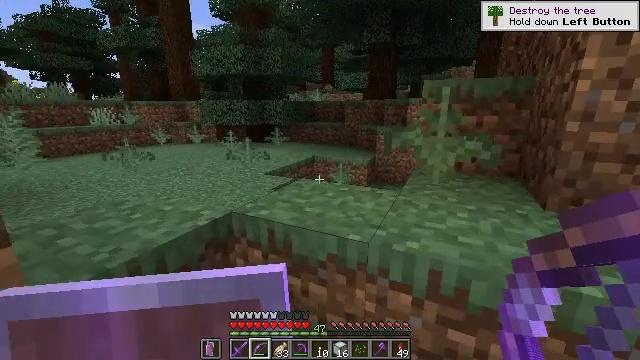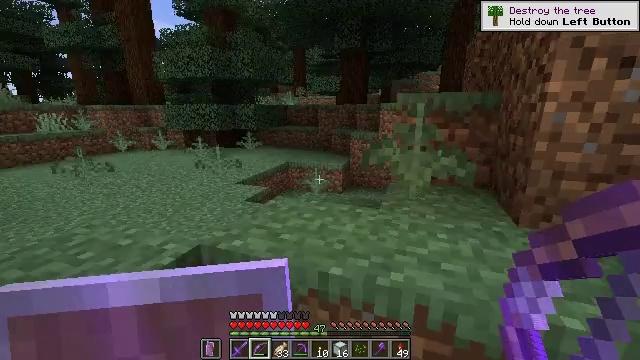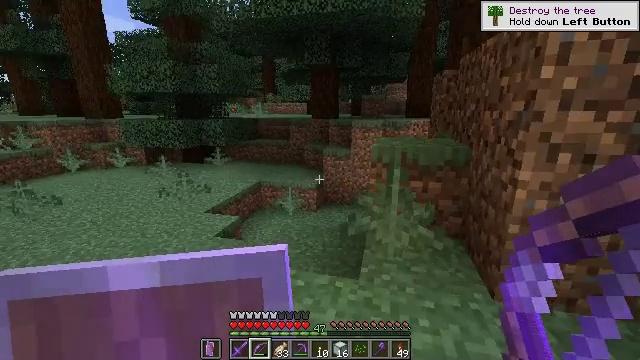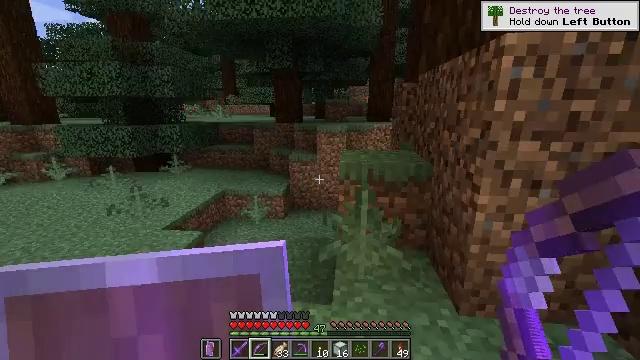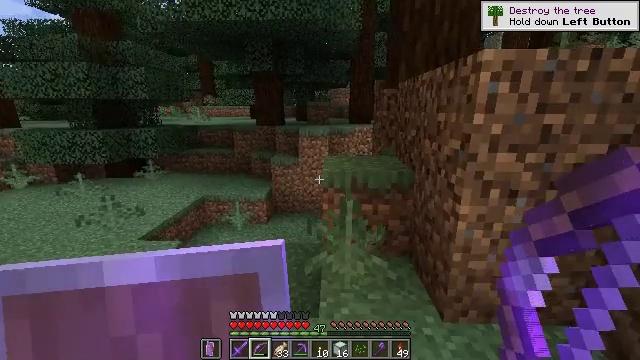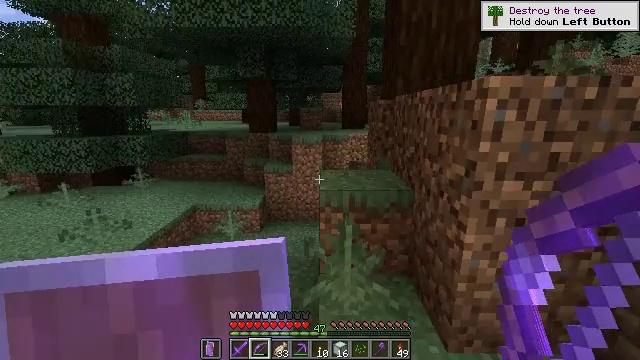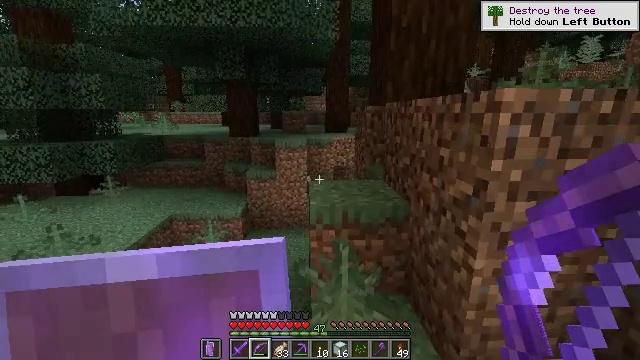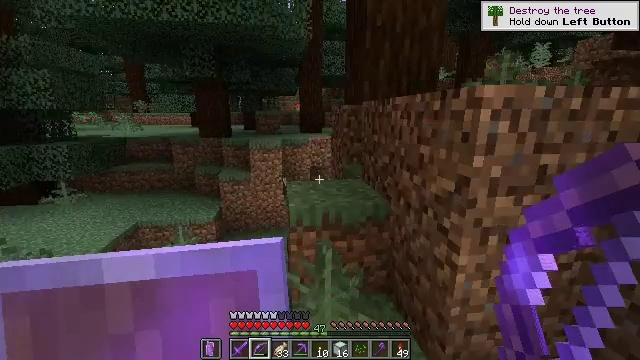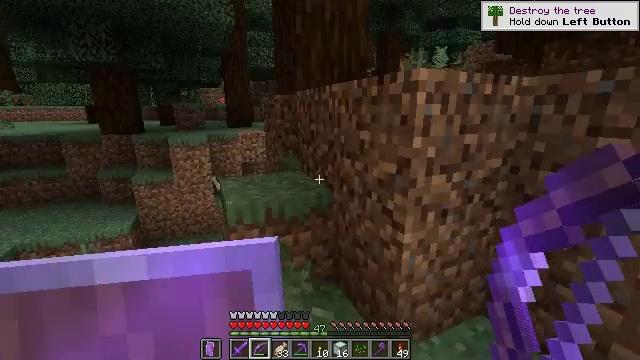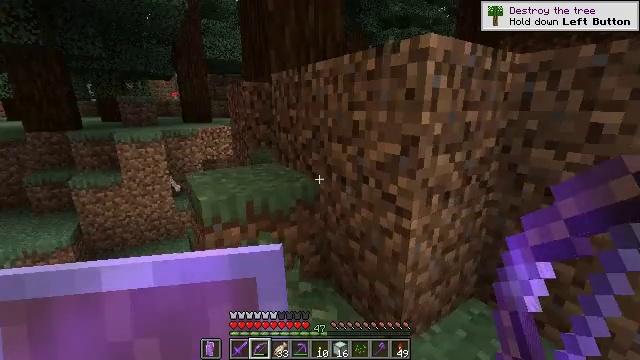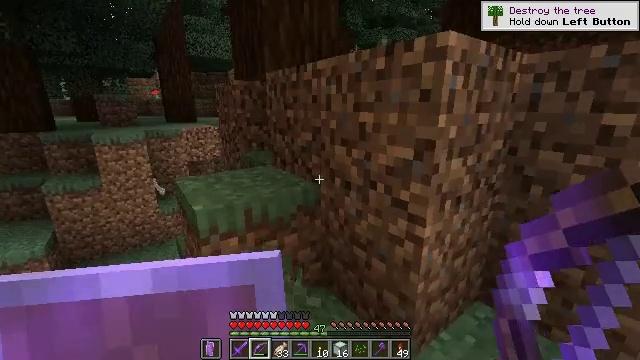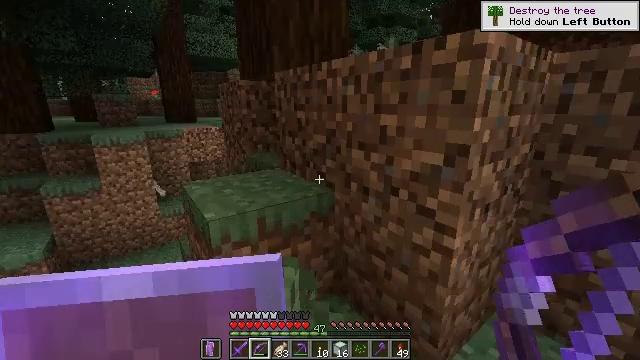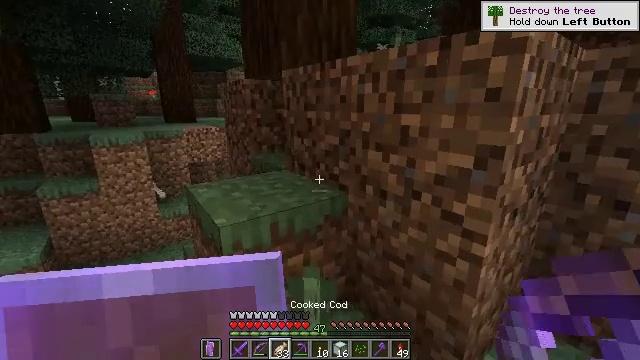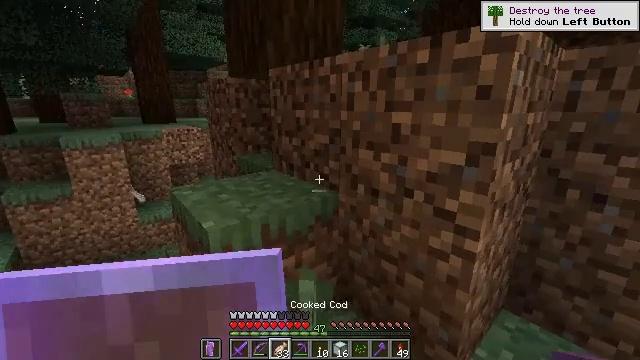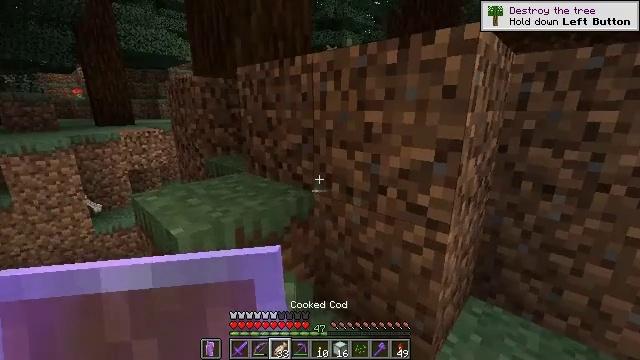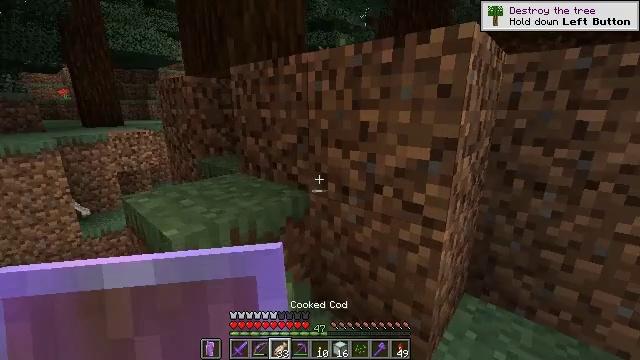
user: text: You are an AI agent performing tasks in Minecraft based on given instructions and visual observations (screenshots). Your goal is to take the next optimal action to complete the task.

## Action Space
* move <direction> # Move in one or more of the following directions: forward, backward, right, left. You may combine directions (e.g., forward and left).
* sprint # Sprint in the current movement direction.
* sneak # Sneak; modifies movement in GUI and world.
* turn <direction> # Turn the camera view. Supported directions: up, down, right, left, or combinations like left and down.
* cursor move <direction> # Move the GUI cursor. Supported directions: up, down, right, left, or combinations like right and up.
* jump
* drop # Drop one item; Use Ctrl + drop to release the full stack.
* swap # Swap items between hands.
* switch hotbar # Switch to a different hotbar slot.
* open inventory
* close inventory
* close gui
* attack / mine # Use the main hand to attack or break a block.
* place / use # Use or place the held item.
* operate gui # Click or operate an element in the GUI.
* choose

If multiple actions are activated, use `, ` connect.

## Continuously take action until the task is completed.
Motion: motion action
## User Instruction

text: Attack the ground to gather coarse dirt.
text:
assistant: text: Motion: move forward, turn right, jump
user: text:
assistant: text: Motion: move forward, turn right, jump
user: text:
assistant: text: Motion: move forward, turn right, jump
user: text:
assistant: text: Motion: move forward, turn right, jump
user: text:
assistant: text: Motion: move forward, turn right, jump
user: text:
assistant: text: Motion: move forward and move left, turn right
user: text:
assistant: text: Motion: move forward and move left, turn right
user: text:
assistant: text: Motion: move forward and move left, turn right and down
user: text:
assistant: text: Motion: move forward and move left, turn right
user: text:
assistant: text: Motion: move forward and move left, turn right
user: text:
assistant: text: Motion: no_op
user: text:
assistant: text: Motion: no_op
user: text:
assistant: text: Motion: turn right
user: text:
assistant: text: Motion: turn right
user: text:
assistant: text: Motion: turn right
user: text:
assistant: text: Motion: turn right
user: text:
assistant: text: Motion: no_op
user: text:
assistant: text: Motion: no_op
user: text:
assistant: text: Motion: turn up
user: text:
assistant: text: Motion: no_op
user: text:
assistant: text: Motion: turn left
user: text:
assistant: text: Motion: turn left
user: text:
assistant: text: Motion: no_op
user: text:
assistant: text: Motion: no_op
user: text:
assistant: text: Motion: turn left
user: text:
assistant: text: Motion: no_op
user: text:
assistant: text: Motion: no_op
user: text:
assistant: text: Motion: no_op
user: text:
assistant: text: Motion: no_op
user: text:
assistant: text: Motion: no_op